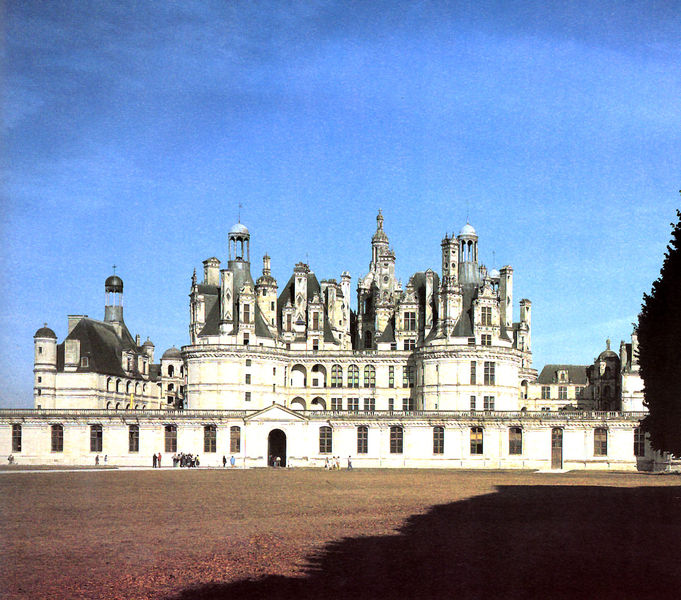
Titel: Schloss von Chambord
Standort: Chambord, Schloß (EU - F); (F Loiretal) (EU - F - Loiretal)
Schlagwörter: baum, blau, gruppe, himmel, schatten, weiß, menschen, fenster, frankreich, hell, schwarz, dach, gebäude, park, schloss, architektur, barock, kirche, rund, turm, balkon, bogen, giebel, mauer, weis, platz, französisch, kuppel, querformat, tor, foto, fotografie, eingang, kloster, kreuz, türme, rückseite, baun, arkaden, risalit, schiefer, kapelle, loire, palst, pompös, kathetrale, chambord, schlosd, loireschloss, chambor, loirsxhloss, loiretal, rzpalast